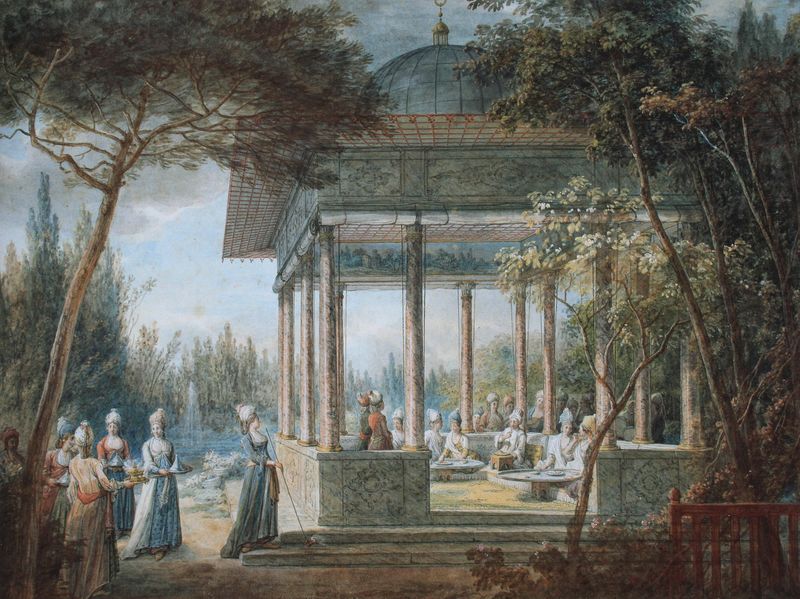
Titel: Orientalisches Picknick in einem Pavillon, in einem Park
Künstler: Jean-Baptiste Hilair
Standort: Paris
Institution: Musée du Louvre, Département des Arts Graphiques
Schlagwörter: baum, blau, blätter, gemälde, himmel, wasser, wolken, bäume, frauen, grün, landschaft, menschen, see, sitzen, braun, damen, frau, frisur, glas, kleider, marmor, männer, säule, säulen, tisch, tische, weiss, zeichnung, anlage, park, rot, zaun, gesellschaft, malerei, party, versammlung, sockel, stehen, bild, öl, ast, natur, stamm, gewand, paar, wald, brunnen, stock, garten, springbrunnen, sommer, stab, farbe, kuppel, stämme, treppe, treppen, spielen, stufen, tee, veranda, orient, balustrade, wandern, halbmond, hauben, bänke, fries, harem, gesims, blattwerk, fontaine, fontäne, tempel, pavillon, kopfschmuck, turban, turbane, sultan, palais, paare, überstand, prospekt, klo, jjj, osmanen, mohren, mämmer, i, a, e, l, o, kupüpel, ausse, ntempel